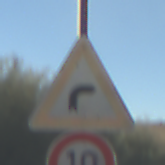
Verkehrszeichen: KurveRechts
Zusatzzeichen unten: Geschwindigkeit10
Umgebung: Outdoor, Nature
Tageszeit: MorningAfternoon
Wetter: PartlyCloudy
Licht: Natural
Jahreszeit: NotSpecified
Kontrast: HighContrast